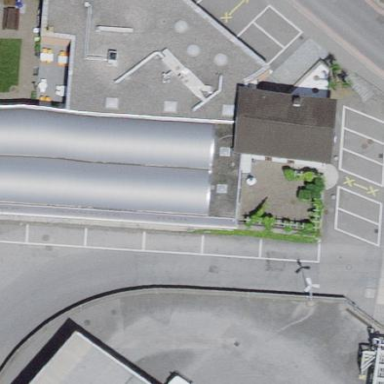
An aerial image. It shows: Restaurant in building.